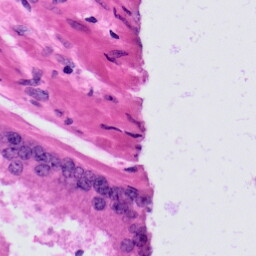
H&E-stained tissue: Prostate